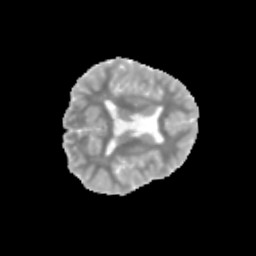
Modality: MD
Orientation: axial
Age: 11
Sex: male
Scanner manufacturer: siemens
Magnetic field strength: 3 T
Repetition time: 3.8 s
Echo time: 0.07 s